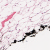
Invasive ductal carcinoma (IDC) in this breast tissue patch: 0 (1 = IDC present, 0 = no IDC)